Chest X-ray:
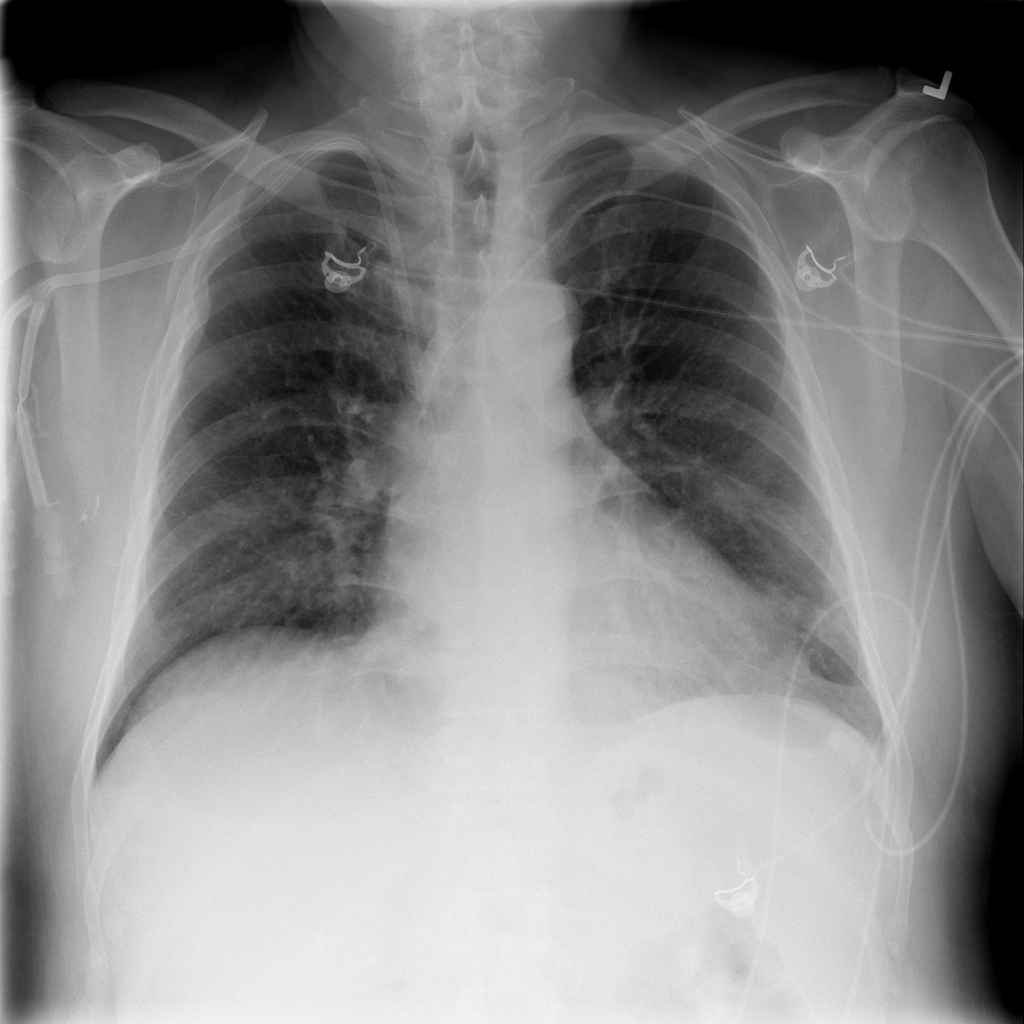
Findings: Pleural Thickening, Cardiomegaly, Fracture
No abnormal finding: no